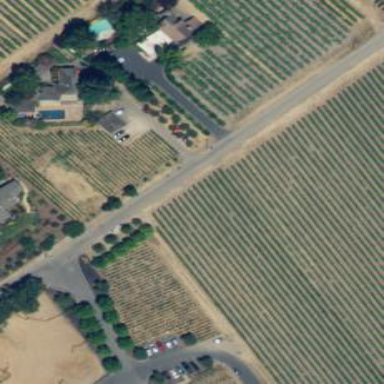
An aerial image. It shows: Vineyard with wine grapes as the crop.